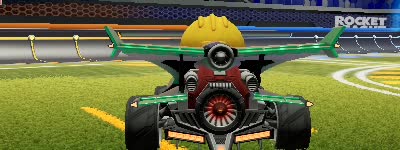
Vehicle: aftershock